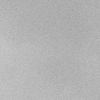
Atmospheric dust classification: dusty